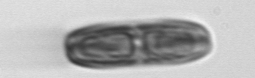
Label: Ephemera